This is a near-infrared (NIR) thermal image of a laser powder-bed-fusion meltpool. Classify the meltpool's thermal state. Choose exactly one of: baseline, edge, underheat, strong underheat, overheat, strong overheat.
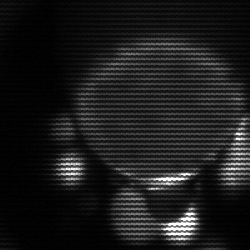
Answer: edge